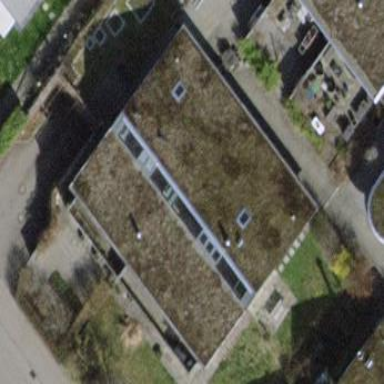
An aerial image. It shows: Terrace building.